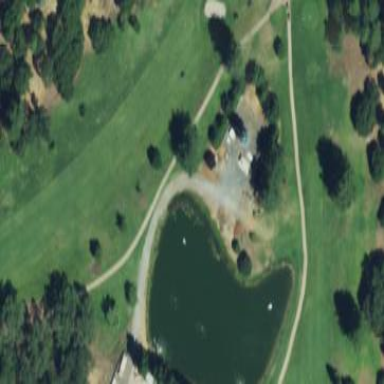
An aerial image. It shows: Water hazard in golf course. The hazard is natural water feature.